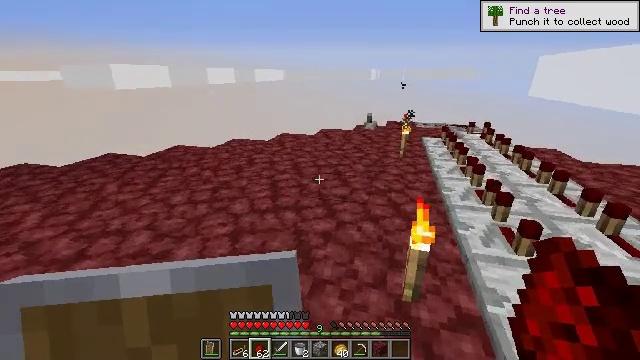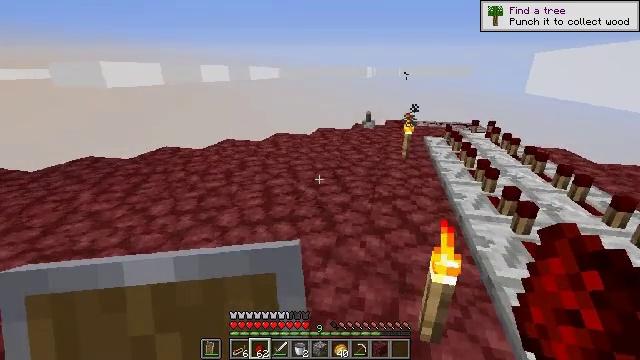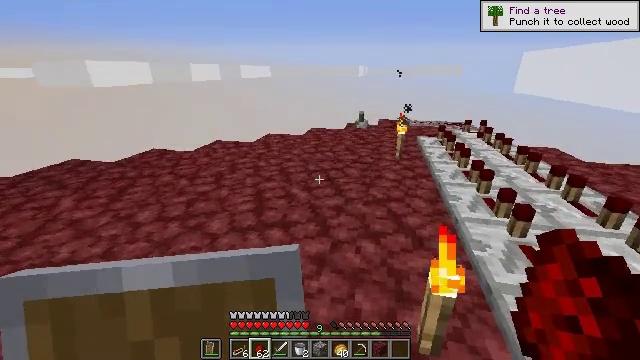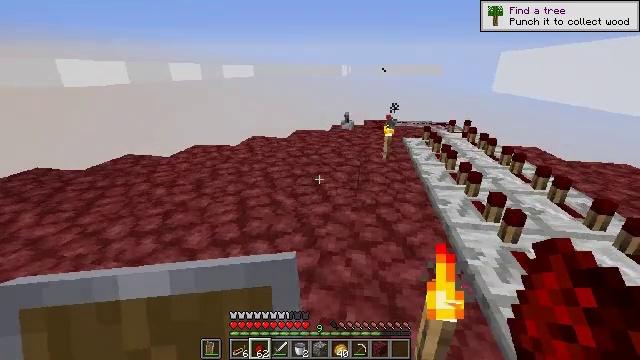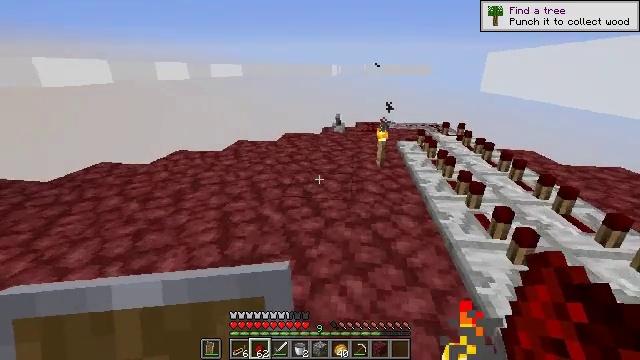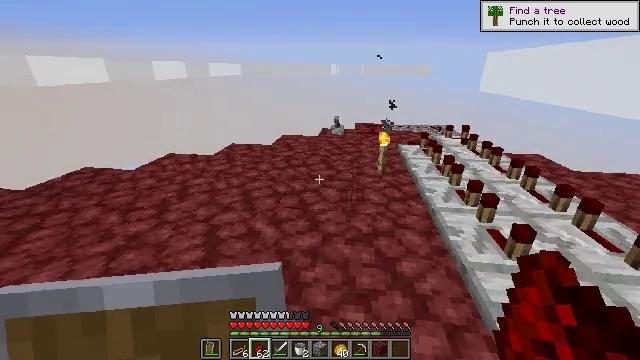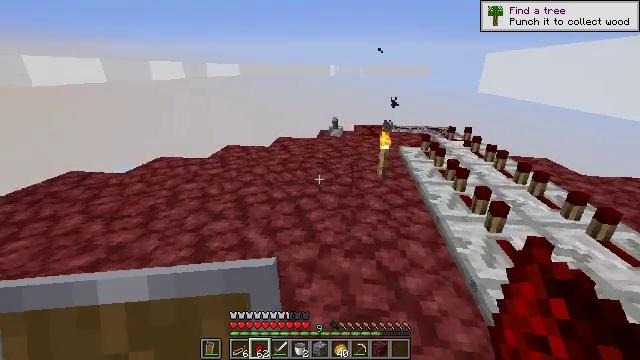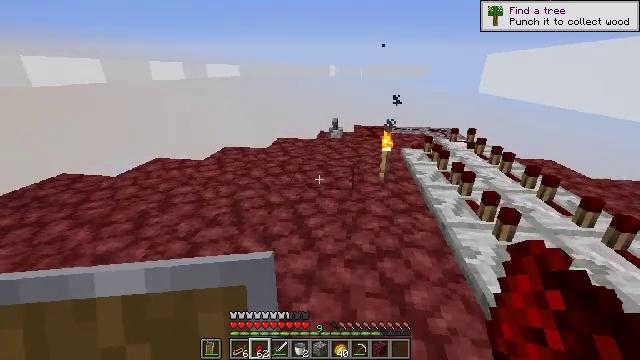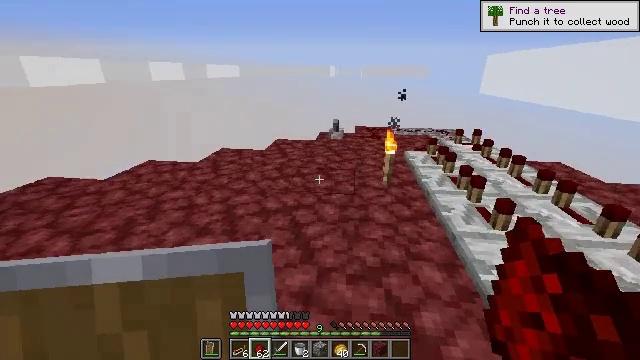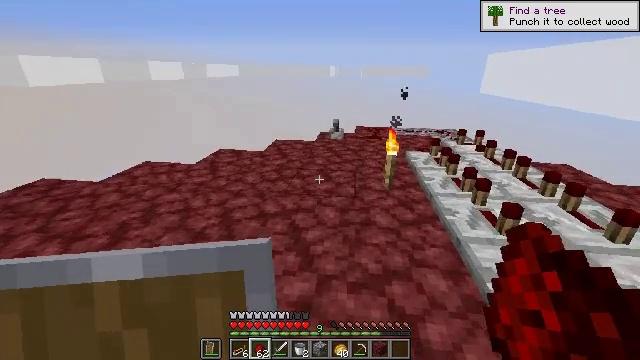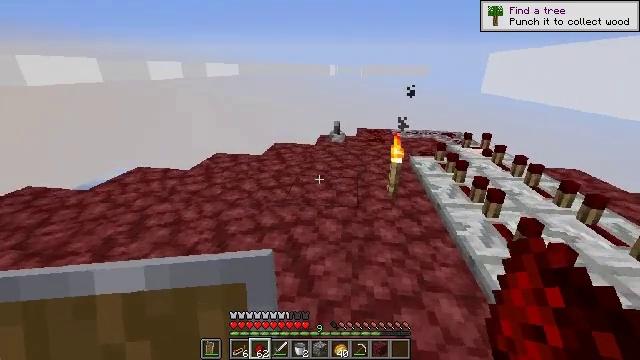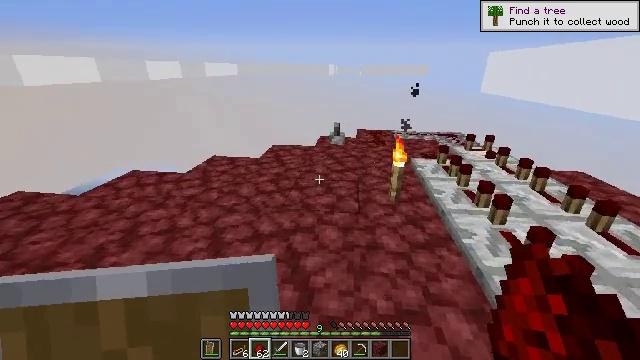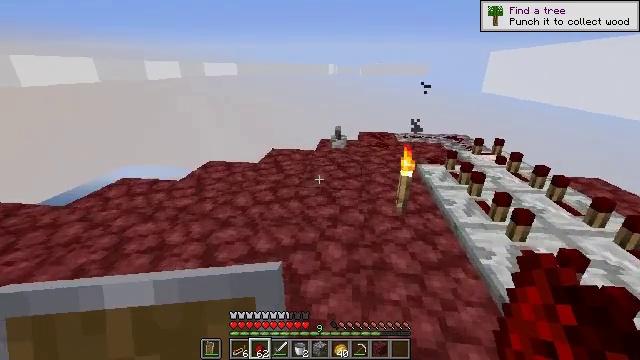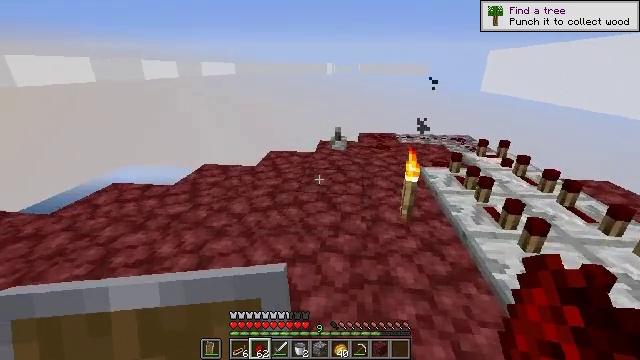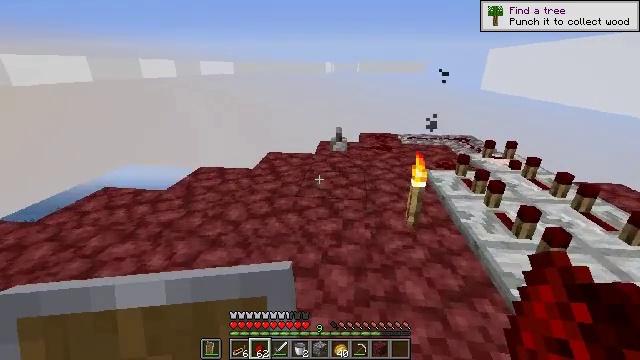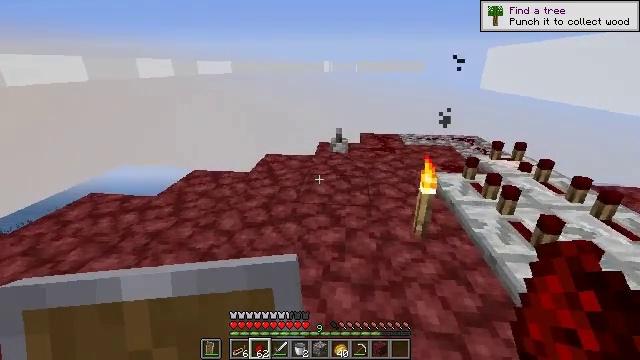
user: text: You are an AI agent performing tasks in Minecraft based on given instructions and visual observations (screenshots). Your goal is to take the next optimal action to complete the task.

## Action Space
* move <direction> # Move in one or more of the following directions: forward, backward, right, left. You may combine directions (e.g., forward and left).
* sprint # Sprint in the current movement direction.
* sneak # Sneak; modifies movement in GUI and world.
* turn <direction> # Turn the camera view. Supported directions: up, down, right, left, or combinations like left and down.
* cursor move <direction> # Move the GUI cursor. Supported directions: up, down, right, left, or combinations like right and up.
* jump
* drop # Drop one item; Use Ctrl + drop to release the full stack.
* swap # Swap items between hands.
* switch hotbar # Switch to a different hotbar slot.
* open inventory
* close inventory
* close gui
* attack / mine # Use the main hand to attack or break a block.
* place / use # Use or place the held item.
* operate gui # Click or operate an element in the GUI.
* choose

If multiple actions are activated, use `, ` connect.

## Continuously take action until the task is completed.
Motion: motion action
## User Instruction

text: Left-click on the lever to pick it up.
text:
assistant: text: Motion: move forward
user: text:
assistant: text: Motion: move forward, turn right
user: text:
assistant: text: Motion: move forward, turn right
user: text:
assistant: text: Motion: move forward, turn right
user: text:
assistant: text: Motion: move forward
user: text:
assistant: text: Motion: move forward
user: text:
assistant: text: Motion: move forward
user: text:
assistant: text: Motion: move forward
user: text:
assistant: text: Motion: move forward
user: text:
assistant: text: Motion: move forward
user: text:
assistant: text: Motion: move forward
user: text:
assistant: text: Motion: move forward
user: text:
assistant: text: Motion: move forward
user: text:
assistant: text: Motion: move forward
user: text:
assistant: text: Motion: move forward
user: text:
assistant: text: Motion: move forward
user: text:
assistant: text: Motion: move forward, turn down
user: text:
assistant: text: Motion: move forward, turn down
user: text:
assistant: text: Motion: move forward
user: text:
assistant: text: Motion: move forward, turn down
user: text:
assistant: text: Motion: move forward
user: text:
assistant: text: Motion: move forward, turn down
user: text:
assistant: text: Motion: move forward, turn down
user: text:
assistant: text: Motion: move forward
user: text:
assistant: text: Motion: move forward, turn down
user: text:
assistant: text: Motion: move forward
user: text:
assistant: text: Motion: move forward
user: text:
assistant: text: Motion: move forward, turn down
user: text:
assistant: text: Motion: move forward, turn down
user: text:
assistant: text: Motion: move forward, turn down